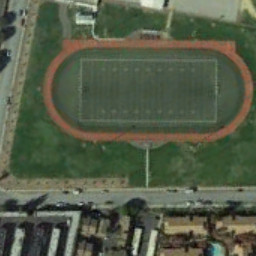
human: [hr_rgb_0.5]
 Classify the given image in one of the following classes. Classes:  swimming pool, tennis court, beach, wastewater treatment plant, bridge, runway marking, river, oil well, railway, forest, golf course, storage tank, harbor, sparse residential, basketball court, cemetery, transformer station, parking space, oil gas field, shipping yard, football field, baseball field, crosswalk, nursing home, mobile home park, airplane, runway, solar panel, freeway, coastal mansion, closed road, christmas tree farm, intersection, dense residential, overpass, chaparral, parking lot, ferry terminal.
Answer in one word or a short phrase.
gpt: football field